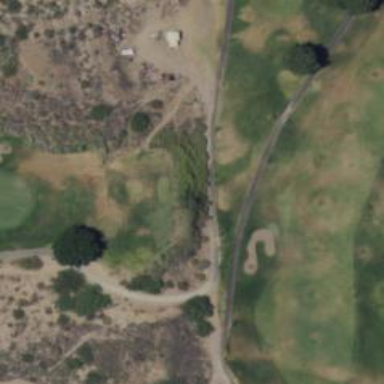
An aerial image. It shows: Golf cartpath that is also road path.